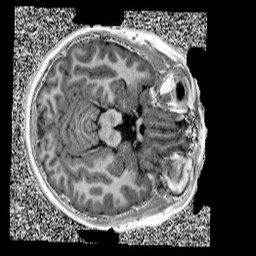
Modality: UNIT1
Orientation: axial
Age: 9
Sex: female
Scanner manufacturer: siemens
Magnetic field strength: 3 T
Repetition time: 4 s
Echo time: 0.00303 s